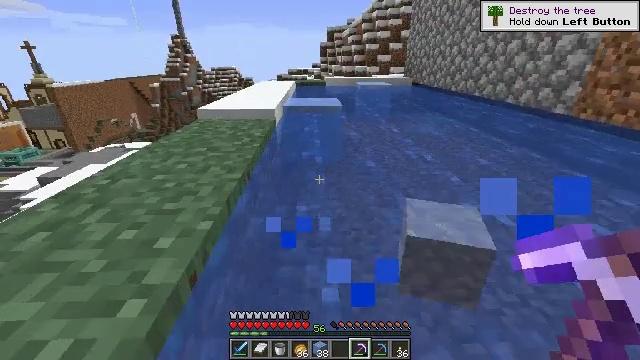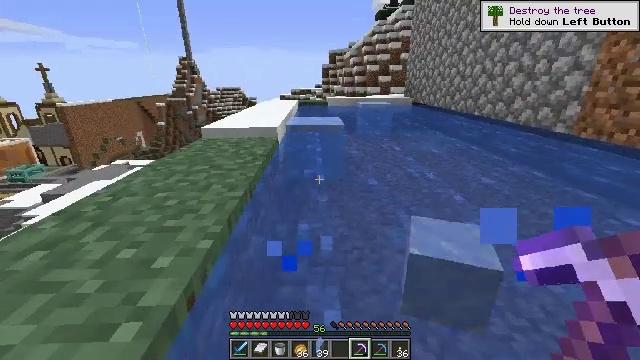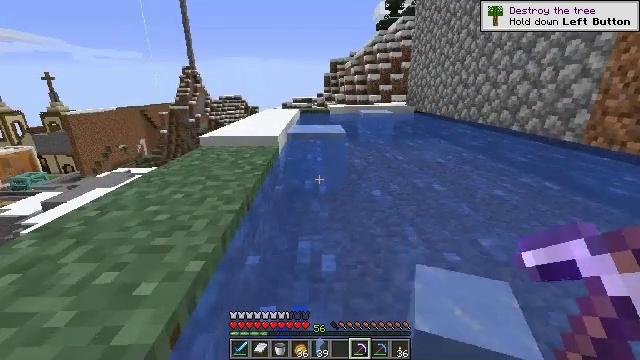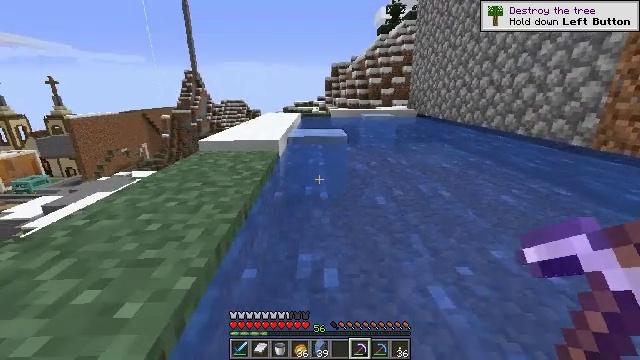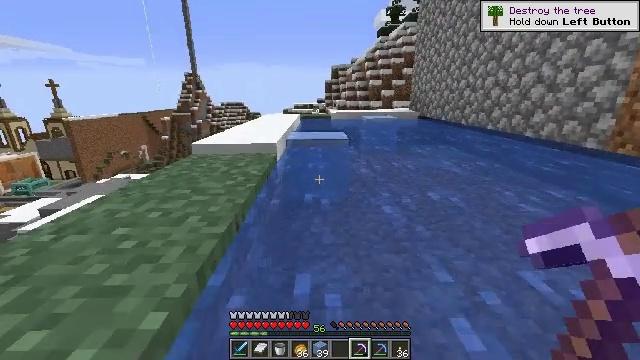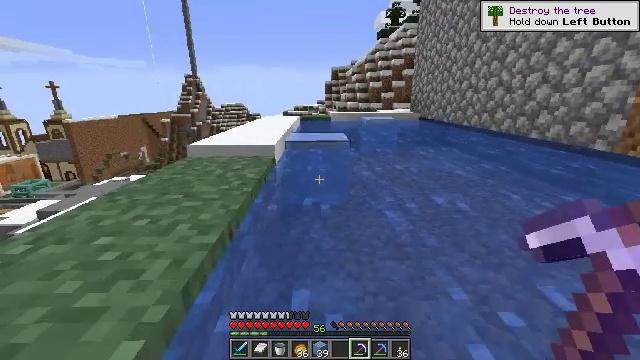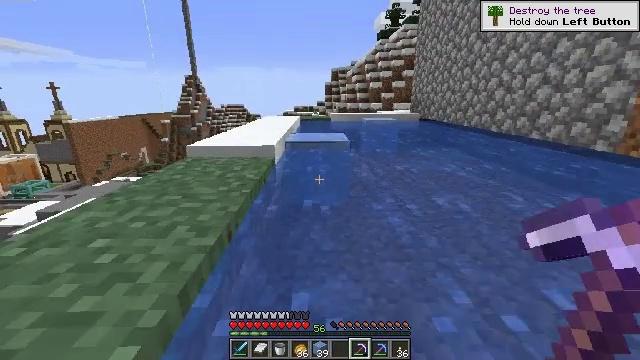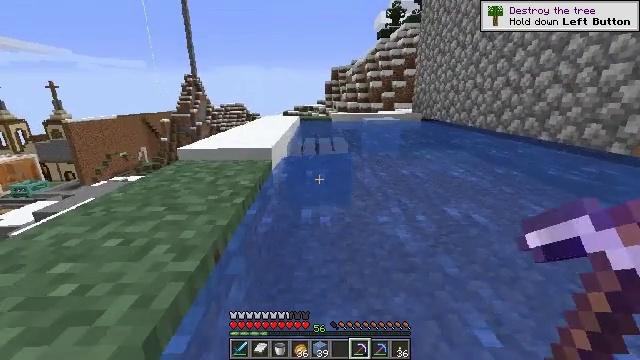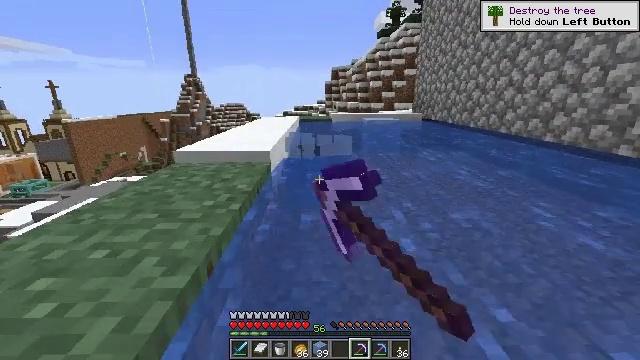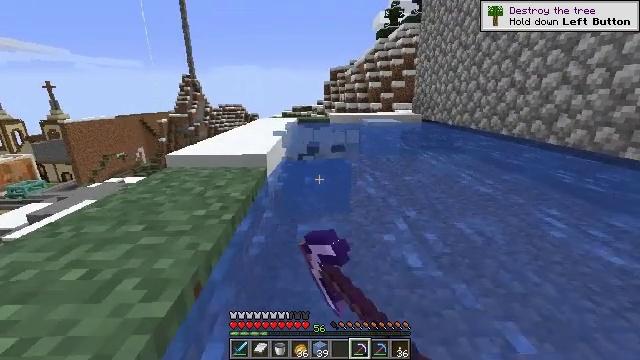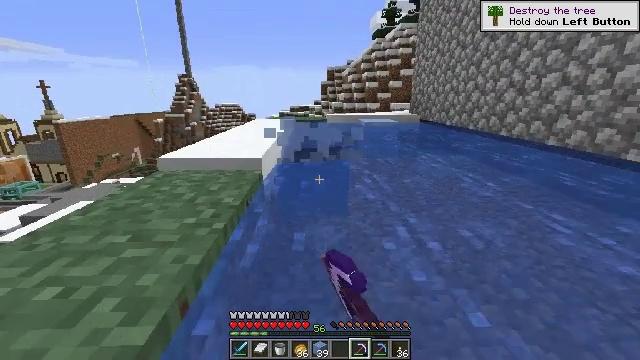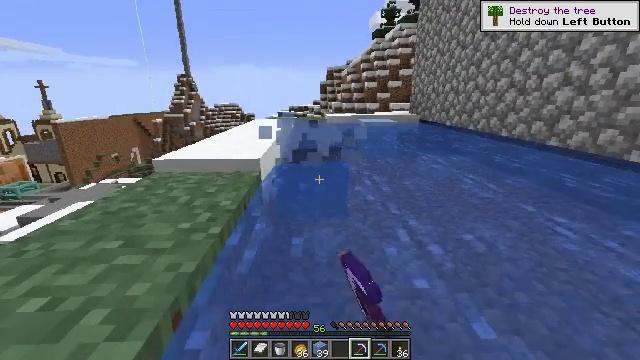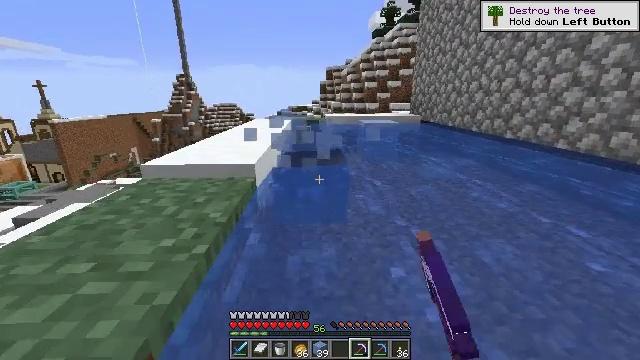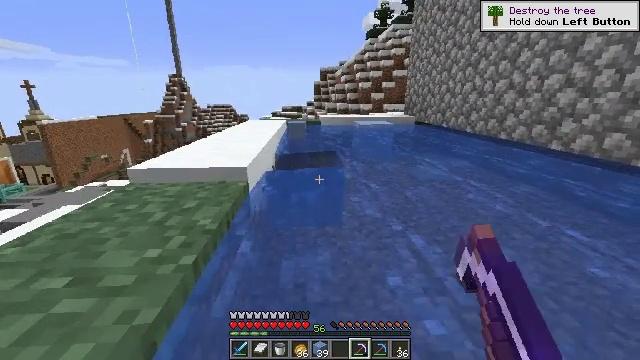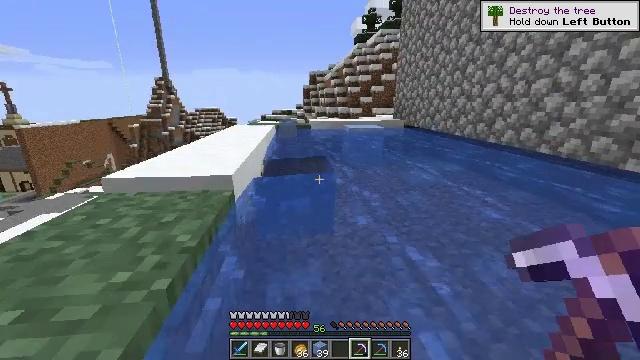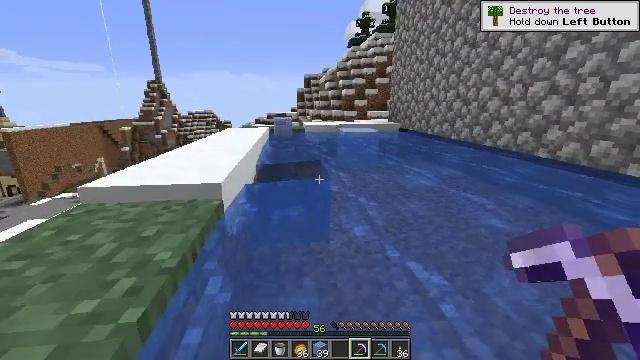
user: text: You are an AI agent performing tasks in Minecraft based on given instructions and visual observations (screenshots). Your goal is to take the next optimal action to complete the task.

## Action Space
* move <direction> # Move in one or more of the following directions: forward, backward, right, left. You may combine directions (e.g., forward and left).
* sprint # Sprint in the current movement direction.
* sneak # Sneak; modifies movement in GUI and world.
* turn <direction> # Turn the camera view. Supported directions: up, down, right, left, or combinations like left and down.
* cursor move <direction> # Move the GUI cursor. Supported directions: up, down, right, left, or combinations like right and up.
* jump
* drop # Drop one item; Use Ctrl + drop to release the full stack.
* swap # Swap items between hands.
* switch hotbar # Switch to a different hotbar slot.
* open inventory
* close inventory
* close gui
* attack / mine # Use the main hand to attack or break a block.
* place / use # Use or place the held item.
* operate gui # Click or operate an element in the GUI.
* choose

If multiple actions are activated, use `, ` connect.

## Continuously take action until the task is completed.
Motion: motion action
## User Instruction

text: Gather ice for building or crafting.
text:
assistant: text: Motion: move forward, turn up
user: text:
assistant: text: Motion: move forward, turn up
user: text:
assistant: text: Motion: move forward
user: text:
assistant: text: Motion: move forward
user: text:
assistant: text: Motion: move forward
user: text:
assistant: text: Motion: move forward
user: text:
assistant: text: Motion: move forward, attack / mine
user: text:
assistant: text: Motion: move forward, attack / mine
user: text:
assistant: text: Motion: move forward
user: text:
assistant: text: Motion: move forward
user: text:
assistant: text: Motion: move forward
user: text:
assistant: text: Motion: move forward
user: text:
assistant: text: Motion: move forward, turn right
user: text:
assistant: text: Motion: move forward, turn right
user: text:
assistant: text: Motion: move forward, turn right
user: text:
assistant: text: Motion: move forward
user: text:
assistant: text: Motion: move forward
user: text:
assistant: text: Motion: move forward
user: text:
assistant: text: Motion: move forward
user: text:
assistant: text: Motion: move forward
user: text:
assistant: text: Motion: move forward, turn right
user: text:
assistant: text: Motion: move forward, turn right
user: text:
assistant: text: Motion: move forward, turn right
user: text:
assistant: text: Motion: move forward
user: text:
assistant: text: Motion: move forward
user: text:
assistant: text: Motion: move forward
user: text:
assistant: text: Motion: move forward
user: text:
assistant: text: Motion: move forward
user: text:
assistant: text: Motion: move forward
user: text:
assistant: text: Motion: move forward